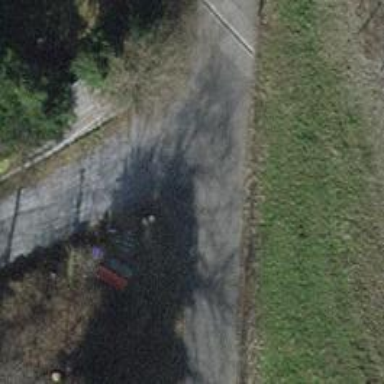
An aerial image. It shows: Red bench.